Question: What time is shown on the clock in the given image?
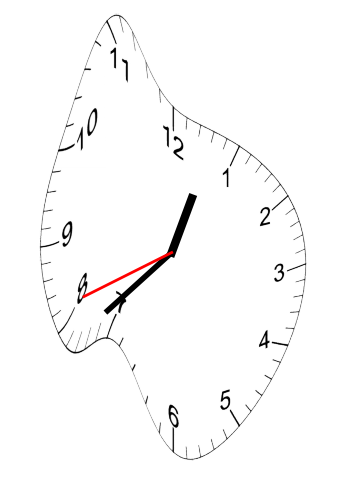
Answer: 12:37:41